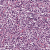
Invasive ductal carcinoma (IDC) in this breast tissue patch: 1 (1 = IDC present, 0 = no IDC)